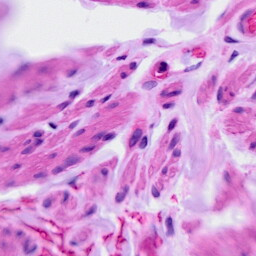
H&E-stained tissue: Ovarian